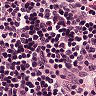
Metastatic tissue present: no